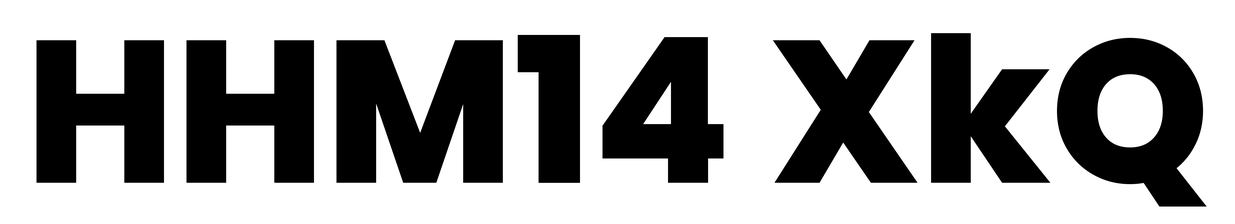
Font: Poppins-ExtraBold